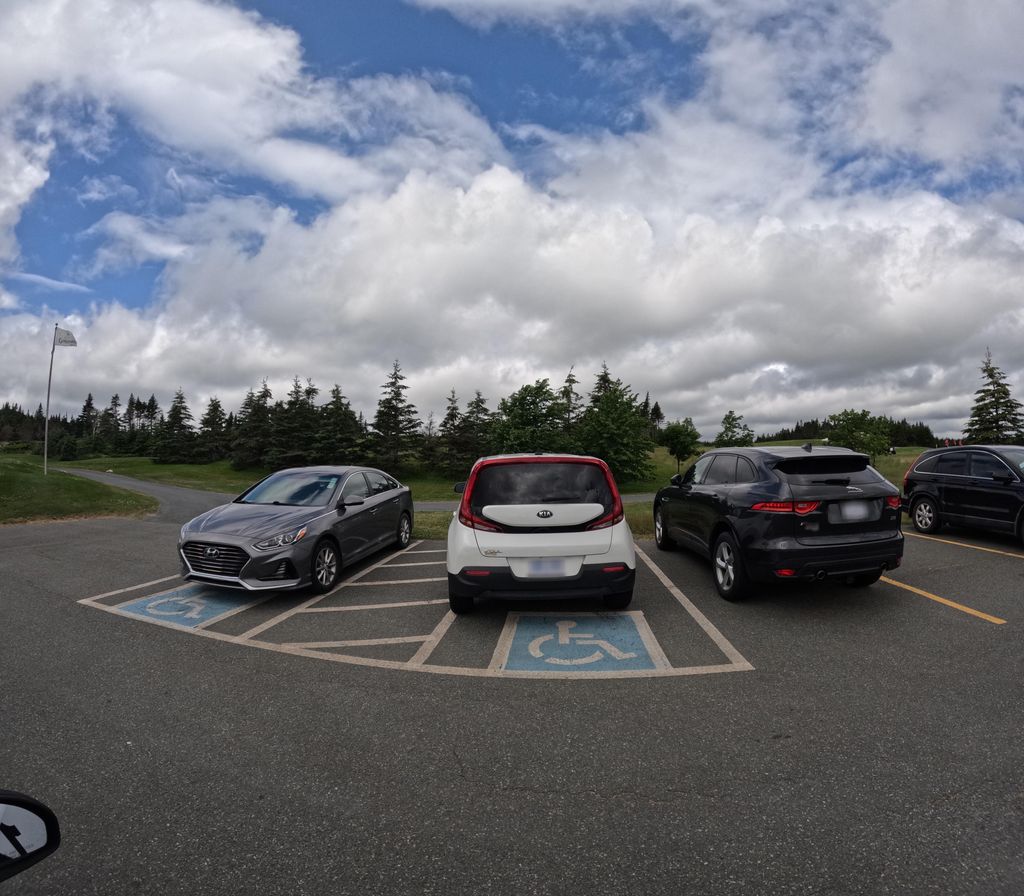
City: st_johns